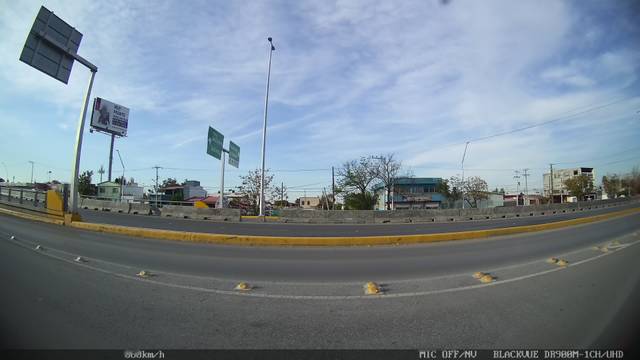
Region: Mexico
Coordinates: 25.442, -100.957